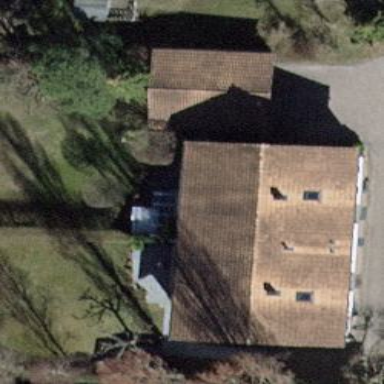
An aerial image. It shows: Semidetached house.